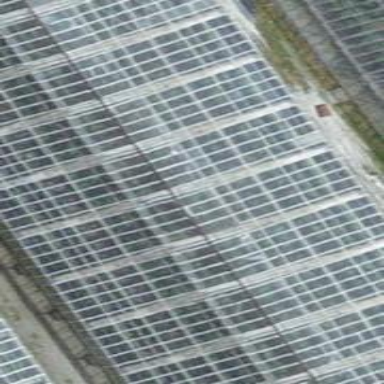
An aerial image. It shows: Greenhouse.